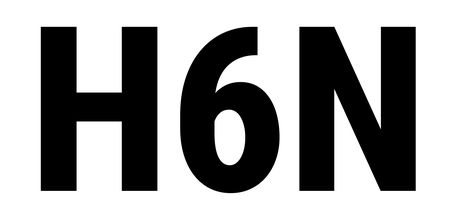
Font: Roboto_Condensed_ExtraBold